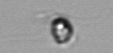
Label: flagellate